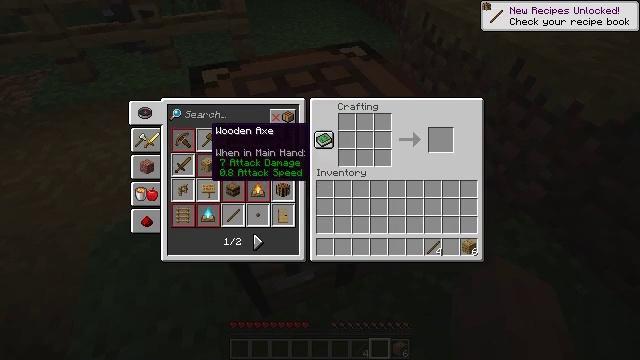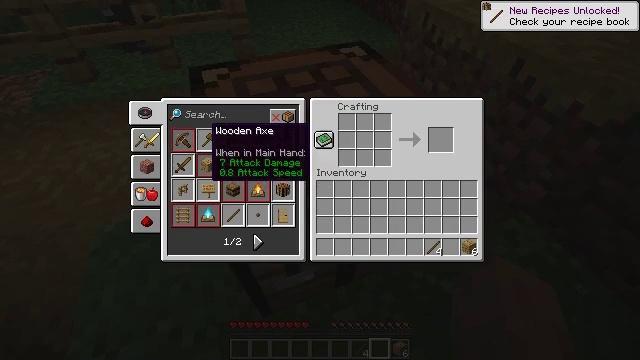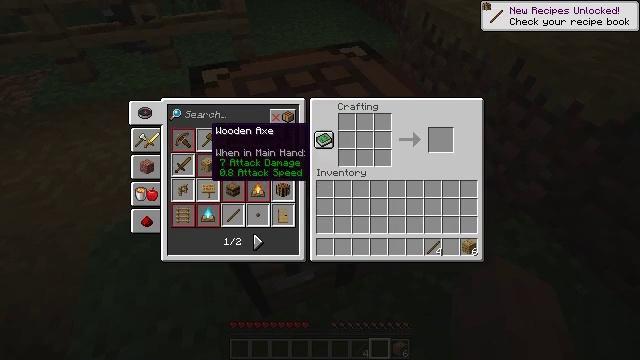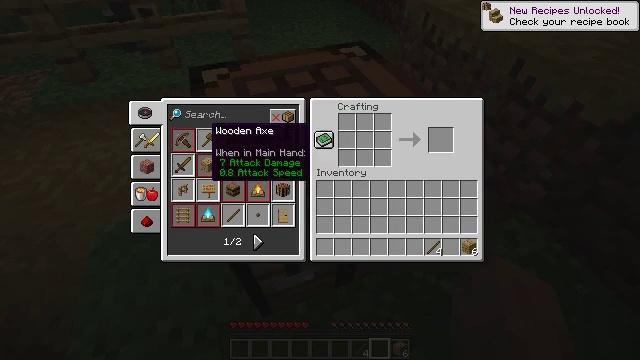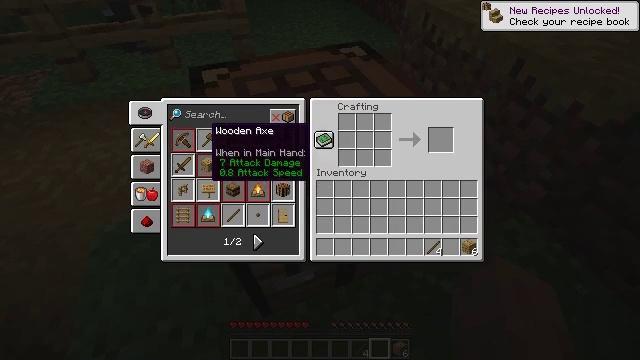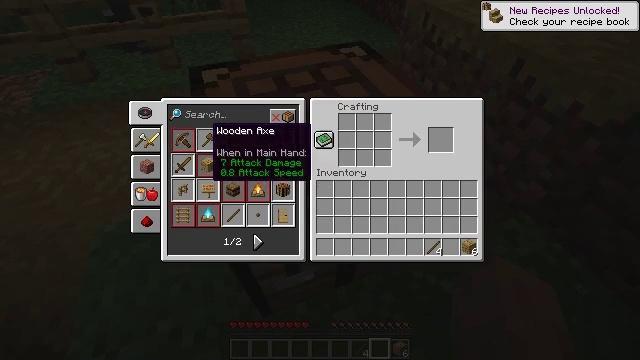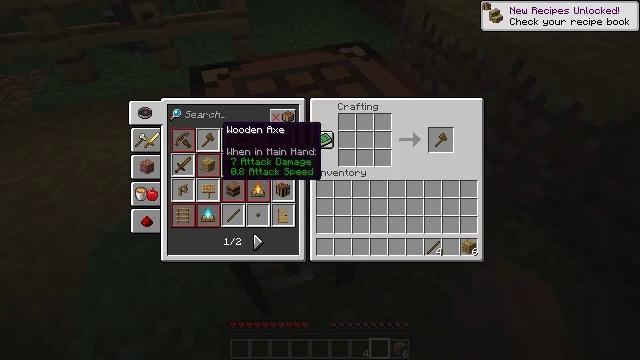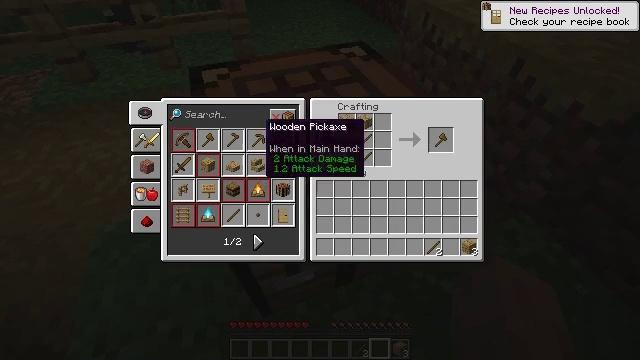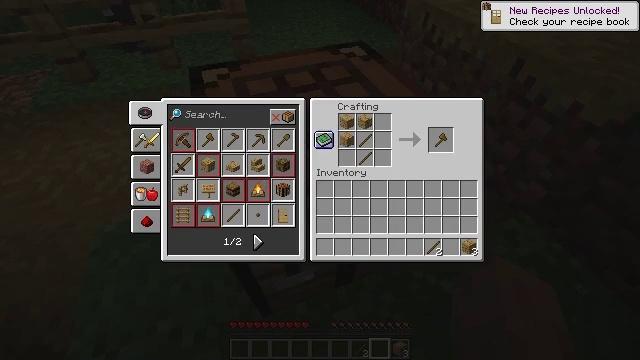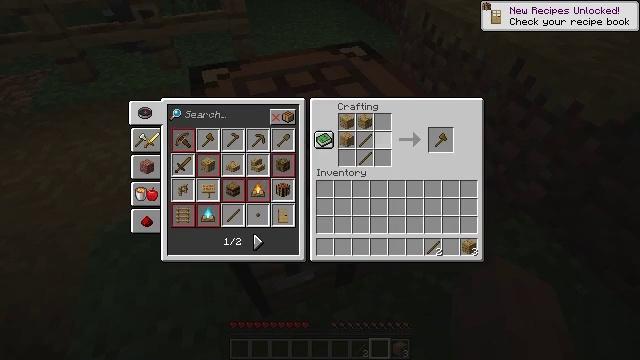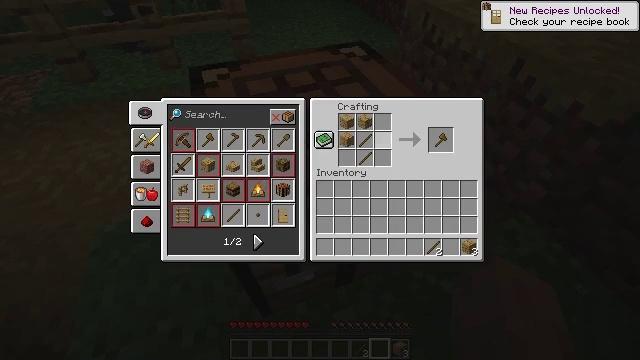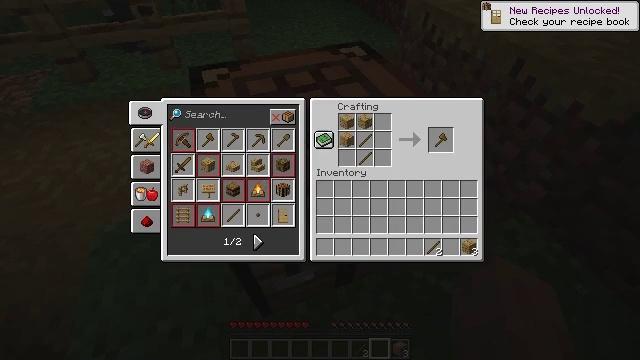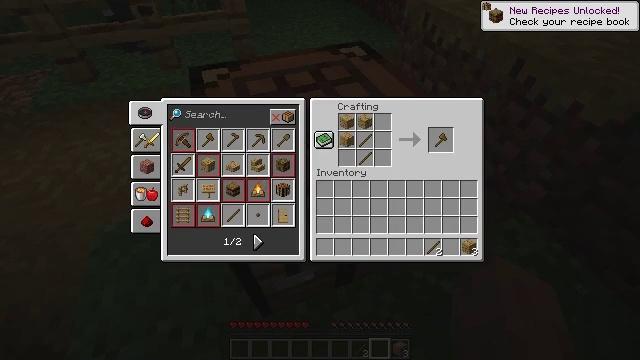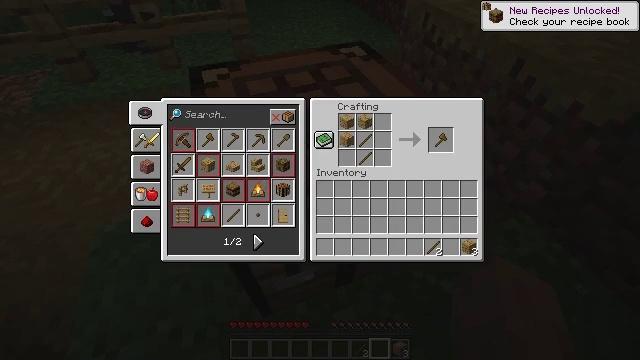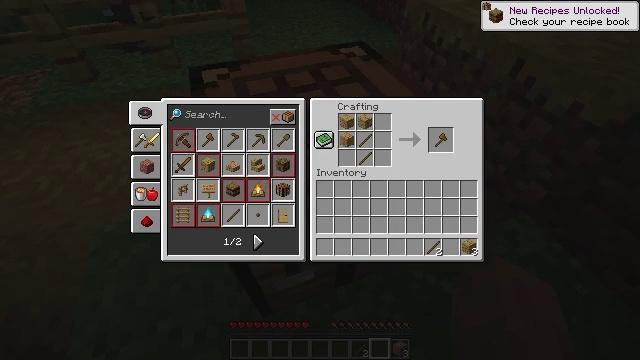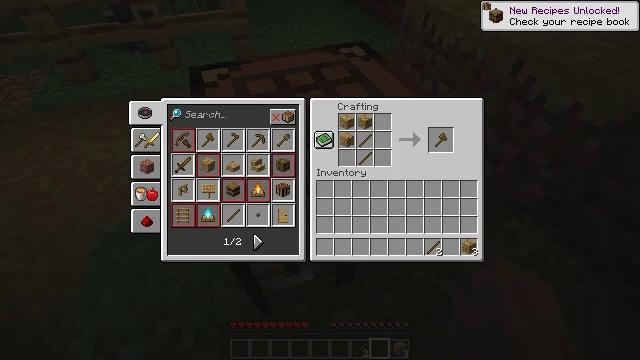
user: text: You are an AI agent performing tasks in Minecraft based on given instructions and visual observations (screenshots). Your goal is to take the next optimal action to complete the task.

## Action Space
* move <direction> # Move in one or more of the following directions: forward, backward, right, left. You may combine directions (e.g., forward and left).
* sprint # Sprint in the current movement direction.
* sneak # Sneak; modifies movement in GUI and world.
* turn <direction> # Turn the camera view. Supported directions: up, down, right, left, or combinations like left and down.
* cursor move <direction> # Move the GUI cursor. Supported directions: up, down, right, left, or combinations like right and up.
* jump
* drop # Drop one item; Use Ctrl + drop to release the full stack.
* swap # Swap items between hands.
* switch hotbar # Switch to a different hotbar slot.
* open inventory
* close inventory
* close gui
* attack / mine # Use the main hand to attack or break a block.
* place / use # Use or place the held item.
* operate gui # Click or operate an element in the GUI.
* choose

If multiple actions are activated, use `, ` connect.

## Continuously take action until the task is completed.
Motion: motion action
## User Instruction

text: Combine sticks and wooden planks to craft a wooden axe.
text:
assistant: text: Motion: operate gui
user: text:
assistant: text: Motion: operate gui
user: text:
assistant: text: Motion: operate gui
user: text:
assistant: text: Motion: no_op
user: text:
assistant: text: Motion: no_op
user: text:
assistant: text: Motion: cursor move right
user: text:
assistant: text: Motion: cursor move right
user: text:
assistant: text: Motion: cursor move right
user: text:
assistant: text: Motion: cursor move right
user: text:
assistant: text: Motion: no_op
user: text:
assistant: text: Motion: no_op
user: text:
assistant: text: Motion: cursor move right
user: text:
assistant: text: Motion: sneak
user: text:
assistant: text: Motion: sneak
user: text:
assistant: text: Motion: sneak
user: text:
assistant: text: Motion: sneak
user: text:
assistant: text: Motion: sneak
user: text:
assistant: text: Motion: sneak
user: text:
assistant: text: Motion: sneak
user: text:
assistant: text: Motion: sneak
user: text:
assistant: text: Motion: sneak
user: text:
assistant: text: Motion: sneak
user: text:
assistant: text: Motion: sneak
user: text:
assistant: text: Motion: sneak
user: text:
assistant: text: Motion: sneak
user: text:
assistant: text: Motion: sneak, operate gui
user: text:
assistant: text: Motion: sneak, operate gui
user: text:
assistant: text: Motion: sneak, operate gui
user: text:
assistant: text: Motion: sneak, operate gui
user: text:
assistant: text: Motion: sneak